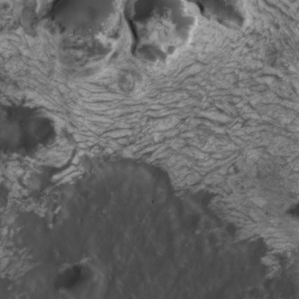
Label: non_frost